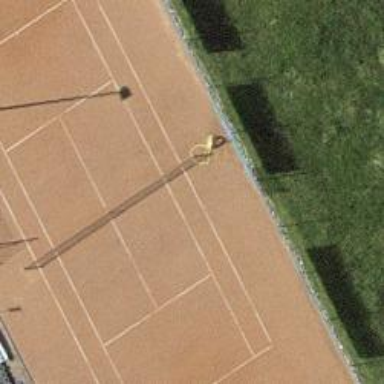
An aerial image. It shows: Clay tennis court on the leisure land pitch.